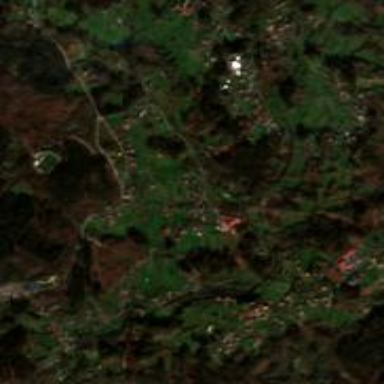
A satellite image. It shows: Small settlement known as hamlet.